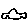
Label: car